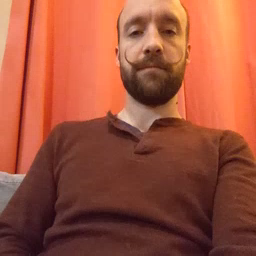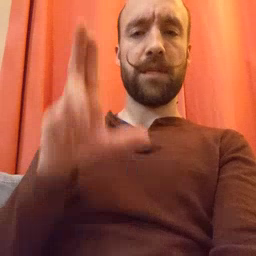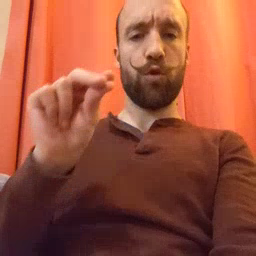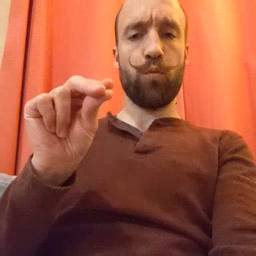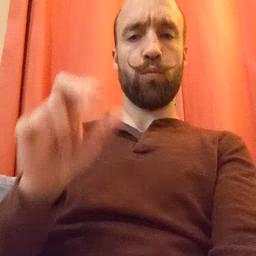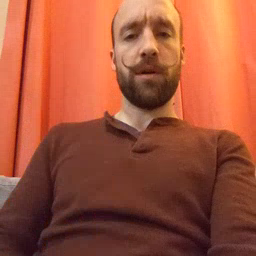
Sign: no